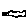
Label: cloud